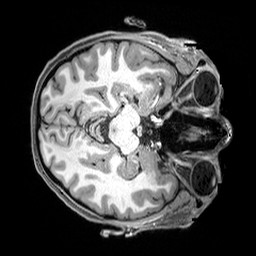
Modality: T1w
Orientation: axial
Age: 30
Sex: female
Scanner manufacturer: siemens
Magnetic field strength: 3 T
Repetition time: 2.3 s
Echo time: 0.00291 s